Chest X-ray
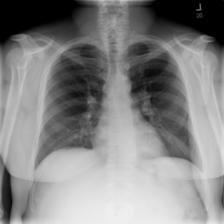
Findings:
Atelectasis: negative
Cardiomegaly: negative
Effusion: negative
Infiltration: negative
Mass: negative
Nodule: negative
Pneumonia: negative
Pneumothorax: negative
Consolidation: negative
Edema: negative
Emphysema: negative
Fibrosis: positive
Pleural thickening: negative
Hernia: negative